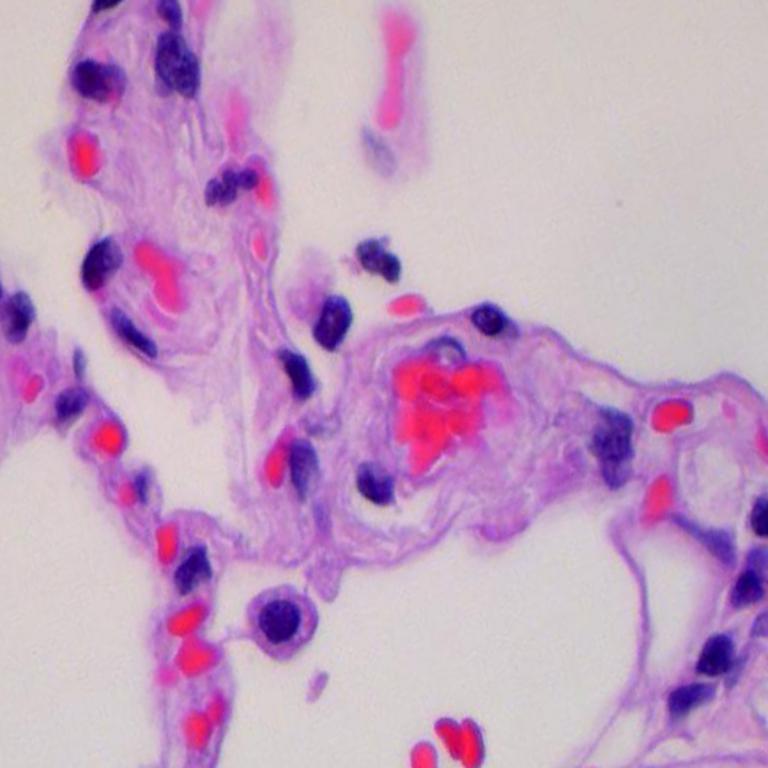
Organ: lung
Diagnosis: benign